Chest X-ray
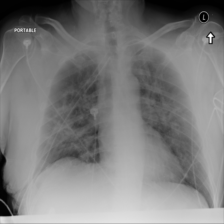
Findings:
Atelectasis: negative
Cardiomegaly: negative
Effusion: negative
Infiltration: negative
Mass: negative
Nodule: negative
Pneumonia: negative
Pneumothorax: negative
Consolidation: negative
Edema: positive
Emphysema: negative
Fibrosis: negative
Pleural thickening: negative
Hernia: negative